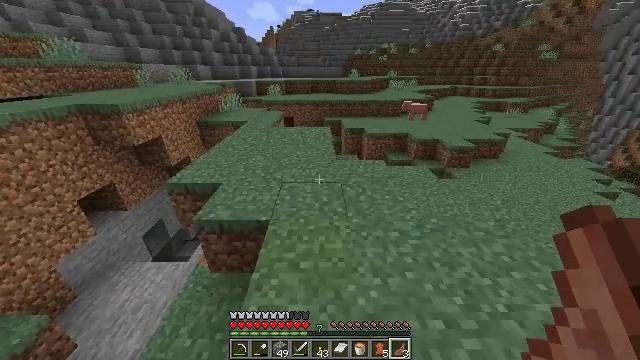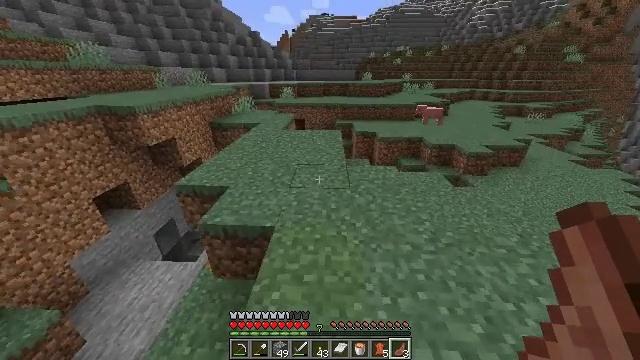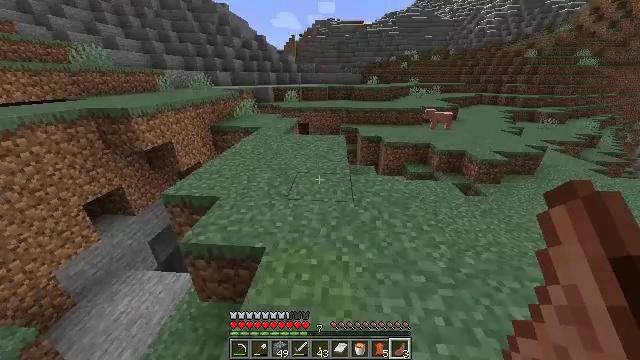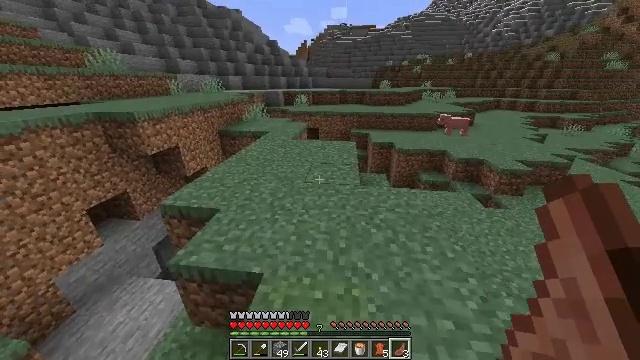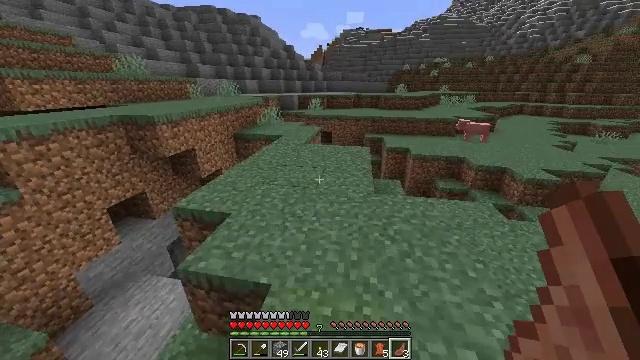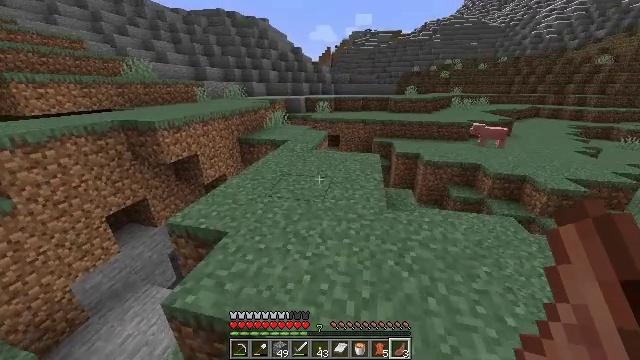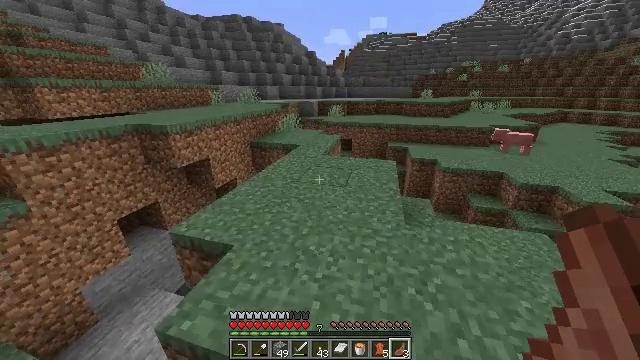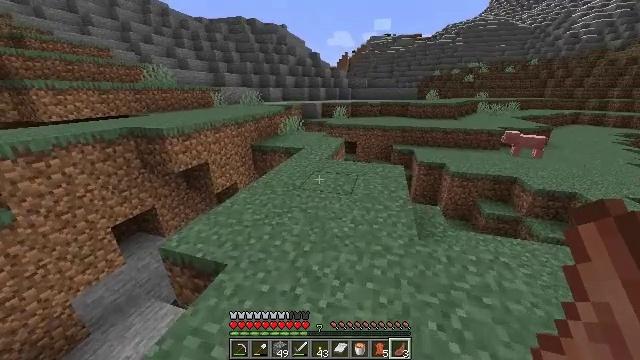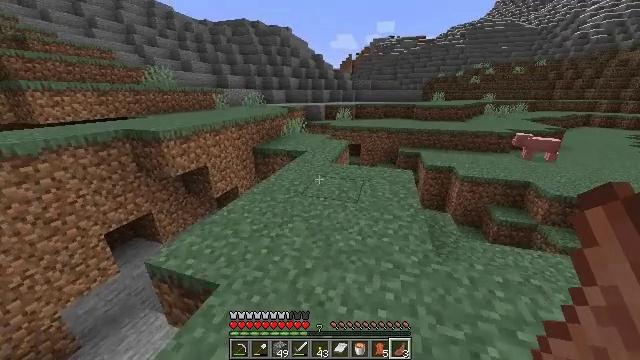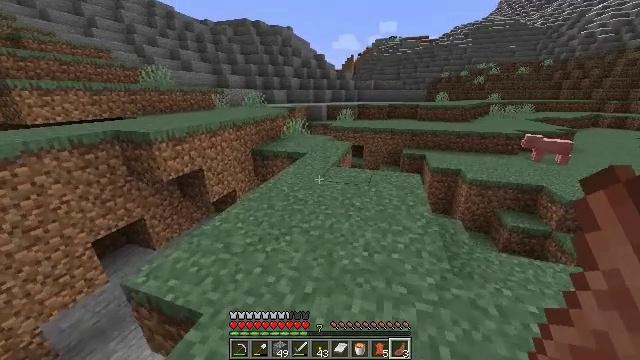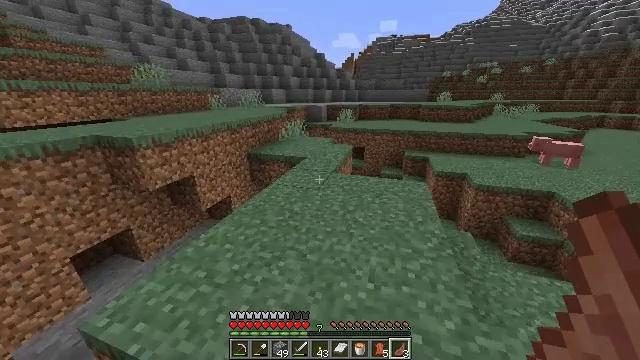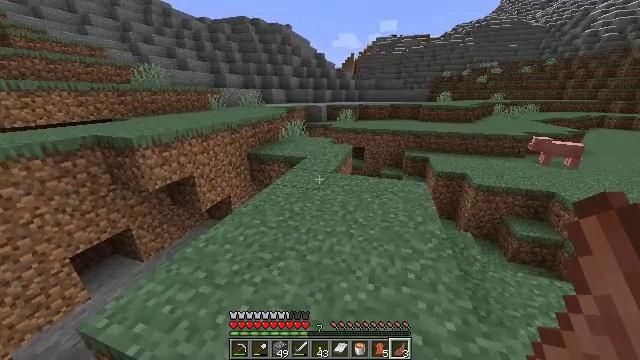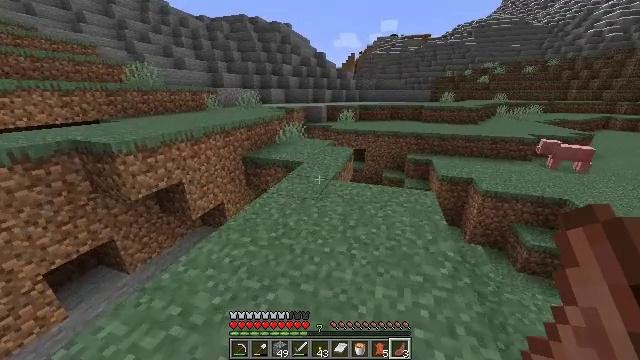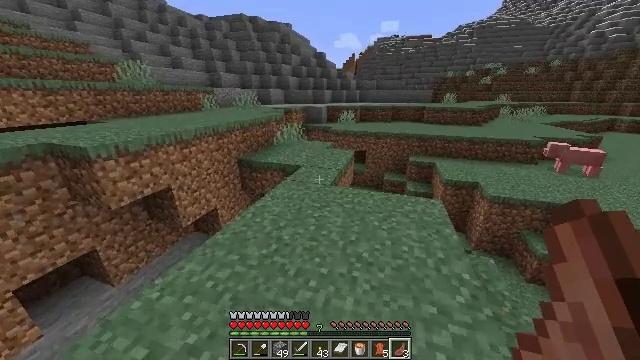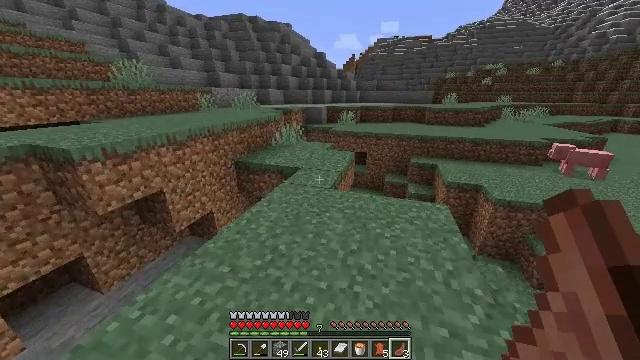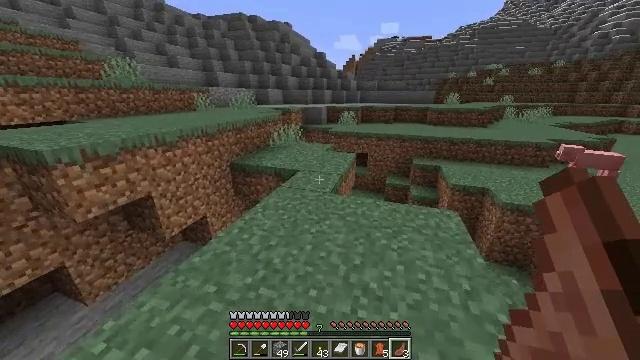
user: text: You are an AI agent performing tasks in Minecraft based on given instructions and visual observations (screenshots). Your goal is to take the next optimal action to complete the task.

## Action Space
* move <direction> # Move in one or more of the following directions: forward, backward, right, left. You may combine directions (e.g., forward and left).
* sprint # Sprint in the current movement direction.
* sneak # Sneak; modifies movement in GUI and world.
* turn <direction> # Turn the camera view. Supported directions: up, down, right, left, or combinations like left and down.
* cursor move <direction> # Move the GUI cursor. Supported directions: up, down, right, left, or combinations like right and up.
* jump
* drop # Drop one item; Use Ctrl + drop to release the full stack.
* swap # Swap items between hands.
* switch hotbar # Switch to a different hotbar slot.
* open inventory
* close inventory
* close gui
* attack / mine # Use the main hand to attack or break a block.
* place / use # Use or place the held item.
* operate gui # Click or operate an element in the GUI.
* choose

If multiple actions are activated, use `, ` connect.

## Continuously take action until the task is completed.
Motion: motion action
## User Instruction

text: Break the red sand block.
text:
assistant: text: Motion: move forward, sprint, turn left
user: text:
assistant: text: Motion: move forward, sprint, turn left
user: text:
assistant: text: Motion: move forward, sprint, turn left and up
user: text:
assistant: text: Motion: move forward, sprint, turn left
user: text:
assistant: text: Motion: move forward, sprint, turn left
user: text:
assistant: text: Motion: move forward, sprint, turn left
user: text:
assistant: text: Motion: move forward, sprint
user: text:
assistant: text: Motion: move forward, sprint
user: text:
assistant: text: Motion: move forward, sprint
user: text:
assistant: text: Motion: move forward, sprint, use / place
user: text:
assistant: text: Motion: move forward, sprint, use / place
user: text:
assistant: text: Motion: move forward, sprint, use / place
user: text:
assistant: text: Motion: move forward, sprint, use / place
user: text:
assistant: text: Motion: move forward, sprint, use / place
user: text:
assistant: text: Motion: move forward, sprint
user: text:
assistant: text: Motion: move forward, sprint
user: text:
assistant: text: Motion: move forward, sprint
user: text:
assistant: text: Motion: move forward, sprint
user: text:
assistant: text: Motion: move forward, sprint
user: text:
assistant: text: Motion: move forward, sprint
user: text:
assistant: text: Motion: move forward, sprint
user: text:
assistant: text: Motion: move forward, sprint
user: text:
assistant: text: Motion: move forward, sprint
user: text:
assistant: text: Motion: move forward, sprint
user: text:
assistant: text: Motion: move forward, sprint
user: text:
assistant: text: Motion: move forward, sprint
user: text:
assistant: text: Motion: move forward, sprint
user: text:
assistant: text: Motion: move forward, sprint, turn left and down
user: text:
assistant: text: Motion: move forward, sprint, turn left
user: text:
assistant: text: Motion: move forward, sprint, turn left